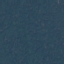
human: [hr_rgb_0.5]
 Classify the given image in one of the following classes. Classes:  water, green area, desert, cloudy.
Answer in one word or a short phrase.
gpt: green area